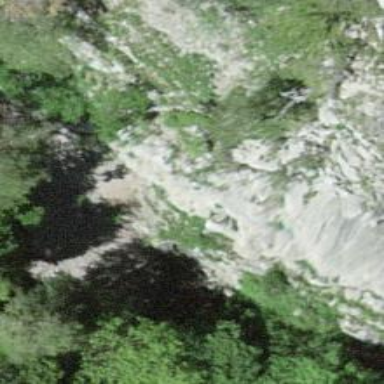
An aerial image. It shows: Natural cliff.